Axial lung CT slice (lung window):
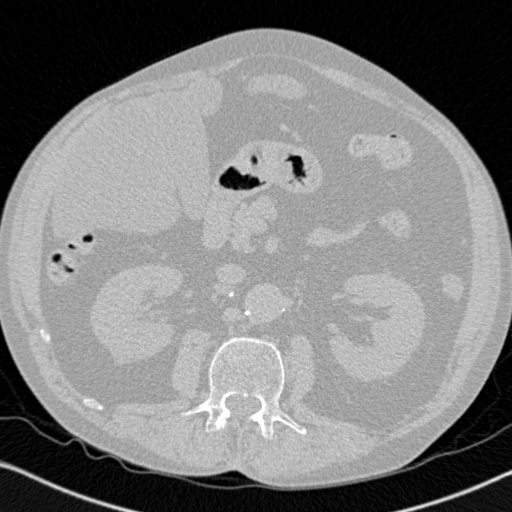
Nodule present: no